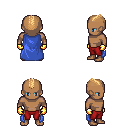
a pixel art fantasy rpg character, male body template, human, dark skin, blue cape, red pants, light blonde short mohawk hairstyle, gold gloves, four views (front, back, left, right), 2x2 character sprite sheet, small pixel art, hard edges, no anti-aliasing